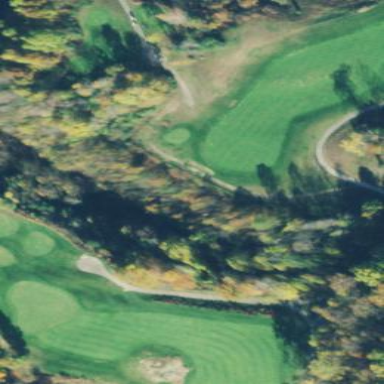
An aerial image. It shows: Scenic view of water hazard on golf course. The natural water feature adds beauty to the landscape.